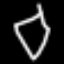
Label: diamond